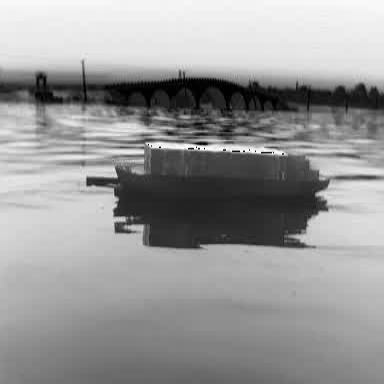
There is a fishing_boat in the infrared image.